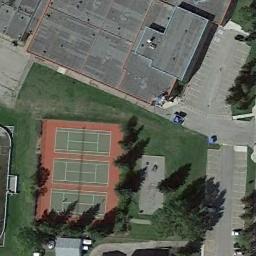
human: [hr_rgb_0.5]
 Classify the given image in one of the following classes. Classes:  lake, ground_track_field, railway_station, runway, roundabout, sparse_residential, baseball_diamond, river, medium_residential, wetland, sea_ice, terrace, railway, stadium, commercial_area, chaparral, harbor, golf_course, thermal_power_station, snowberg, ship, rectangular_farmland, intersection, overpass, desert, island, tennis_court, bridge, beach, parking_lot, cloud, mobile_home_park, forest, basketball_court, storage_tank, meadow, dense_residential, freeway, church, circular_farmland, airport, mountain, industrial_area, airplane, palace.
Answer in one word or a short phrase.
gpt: tennis_court